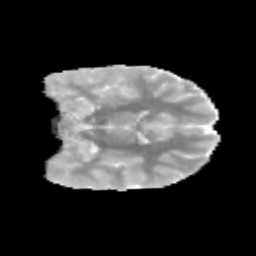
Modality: MD
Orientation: coronal
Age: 9
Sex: female
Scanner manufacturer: siemens
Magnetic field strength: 3 T
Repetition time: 3.8 s
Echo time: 0.07 s